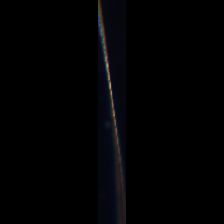
Taxon: Psuedo-nitzschia
Group: Diatoms